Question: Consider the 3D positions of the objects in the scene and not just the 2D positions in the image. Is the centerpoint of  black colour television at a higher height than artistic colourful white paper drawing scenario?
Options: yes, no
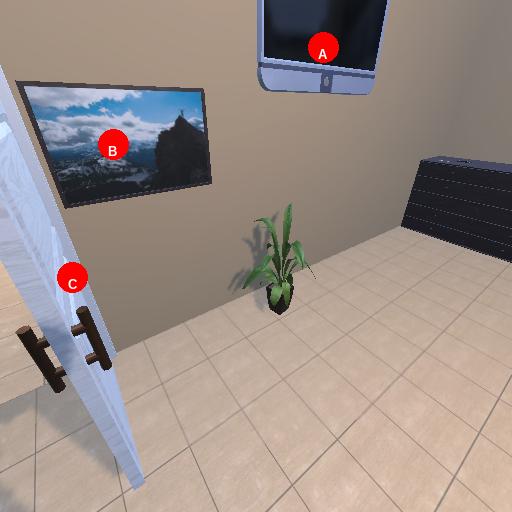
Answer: yes